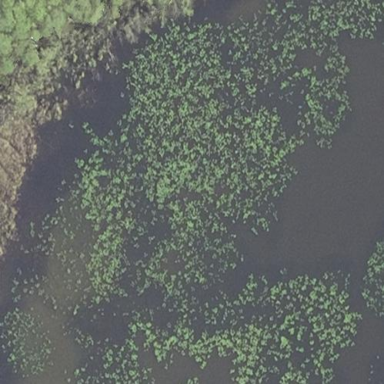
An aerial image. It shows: Wetland area dominated by reedbeds.